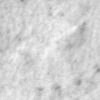
Label: no_change